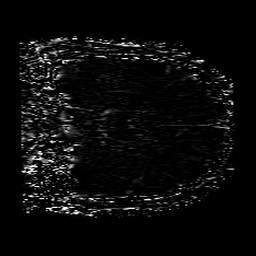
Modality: SWI
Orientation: coronal
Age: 46
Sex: female
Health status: ill
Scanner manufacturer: philips
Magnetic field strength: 3 T
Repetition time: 0.031 s